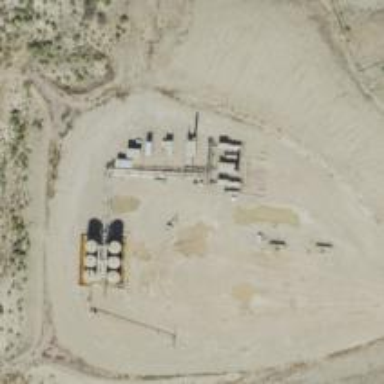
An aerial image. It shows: Petroleum well that is man-made.